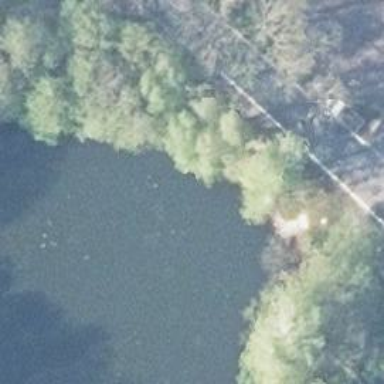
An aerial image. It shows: Fire water pond meant for emergency use.